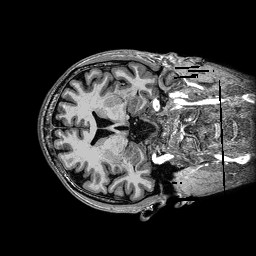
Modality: T1w
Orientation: axial
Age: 48
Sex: male